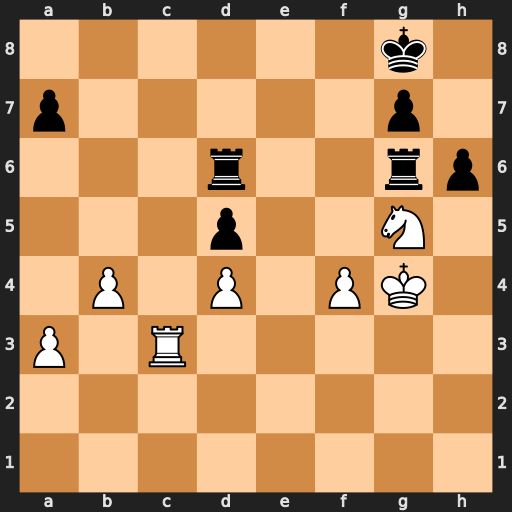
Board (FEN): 6k1/p5p1/3r2rp/3p2N1/1P1P1PK1/P1R5/8/8
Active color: w
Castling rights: -
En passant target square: -
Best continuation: Rc8+ Rd8 Rxd8#